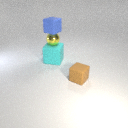
small blue rubber cube above small yellow metal sphere